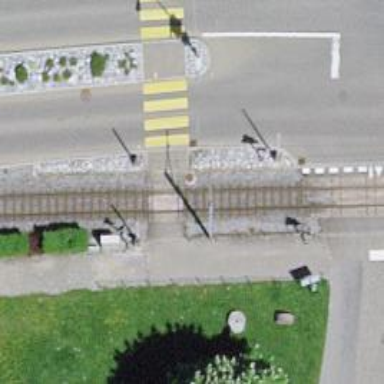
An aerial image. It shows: Narrow-gauge railway track with one electrified contact line.